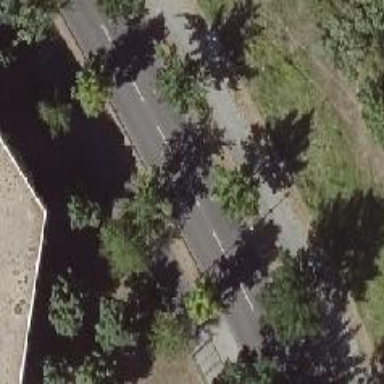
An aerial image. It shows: Avenue of deciduous broadleaved trees.